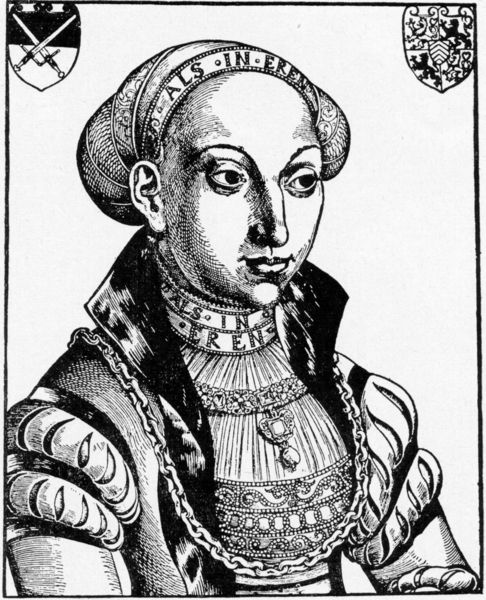
Titel: Bildnis von Herzogin Sybille von Julich-Cleve-Berg
Künstler: Hans Brosamer
Institution: (Seriendruck)
Schlagwörter: hand, mann, brust, frau, frisur, kleid, mund, nase, ohr, schmuck, schwarz, stirn, weiss, blick, dame, haube, mütze, arm, augen, falten, gesicht, kragen, mensch, ärmel, bild, bildnis, portrait, porträt, gewand, haare, halbfigur, mantel, kinn, lippen, perle, perlen, puffärmel, schön, oval, schrift, ansicht, halsband, kette, graphik, haarband, braut, kopftuch, streng, brauen, büste, kreuz, druck, schwarzweiss, stich, schwert, schwerter, ketten, tracht, wappen, löwen, amulett, königin, plissee, kupferstich, haarlos, gekreuzt, herzogin, haarnetz, geschlitzt, prträt, glubschaugen, nasei, als in eren